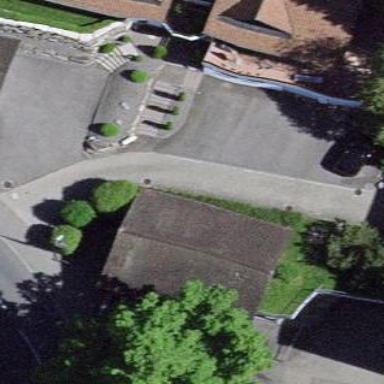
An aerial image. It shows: Building designed for bicycle parking.